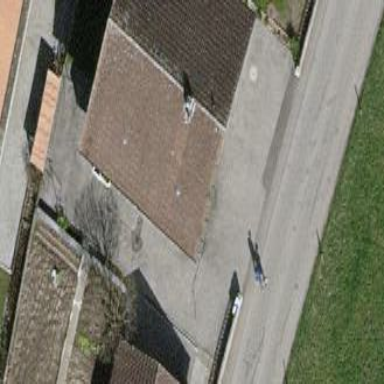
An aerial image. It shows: Detached building.